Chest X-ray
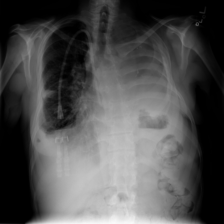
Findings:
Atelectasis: negative
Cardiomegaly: negative
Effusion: positive
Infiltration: negative
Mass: negative
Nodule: negative
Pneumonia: negative
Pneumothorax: negative
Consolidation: negative
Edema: negative
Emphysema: negative
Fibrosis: negative
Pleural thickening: negative
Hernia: negative